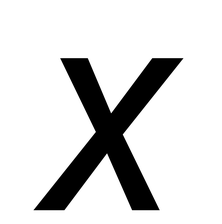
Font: Roboto-Italic_Italic